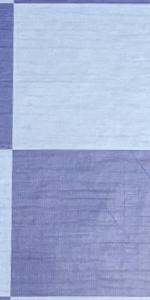
Label: Empty